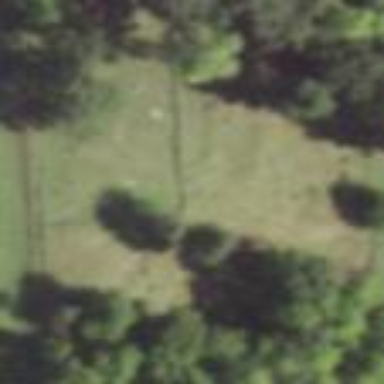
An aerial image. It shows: Cemetery.